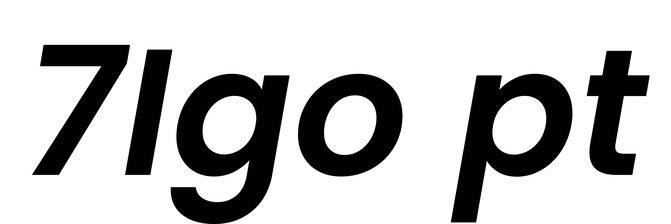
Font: Poppins-SemiBoldItalic